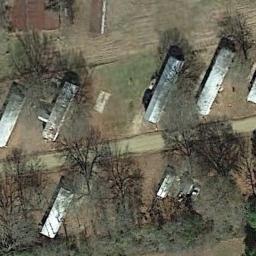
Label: mobile_home_park